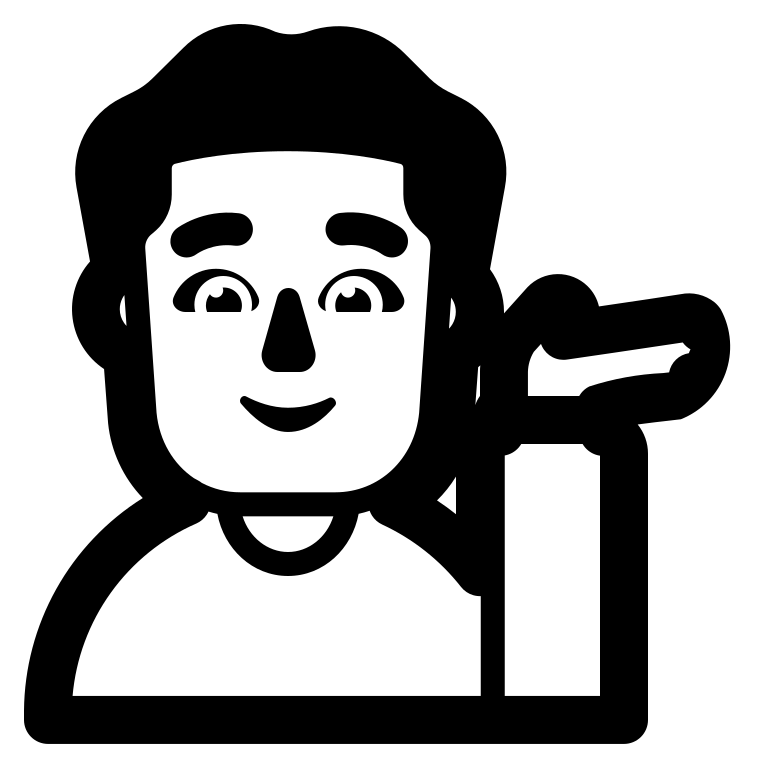
man tipping hand high contrast default